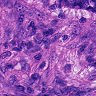
Metastatic tissue present: yes